Interaction volume radius: 10 \u00c5
Interaction volume height: 25 \u00c5
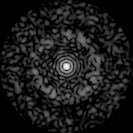
Disorder parameter: 0.8274